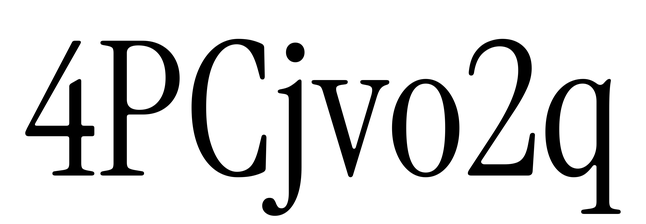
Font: InstrumentSerif-Regular